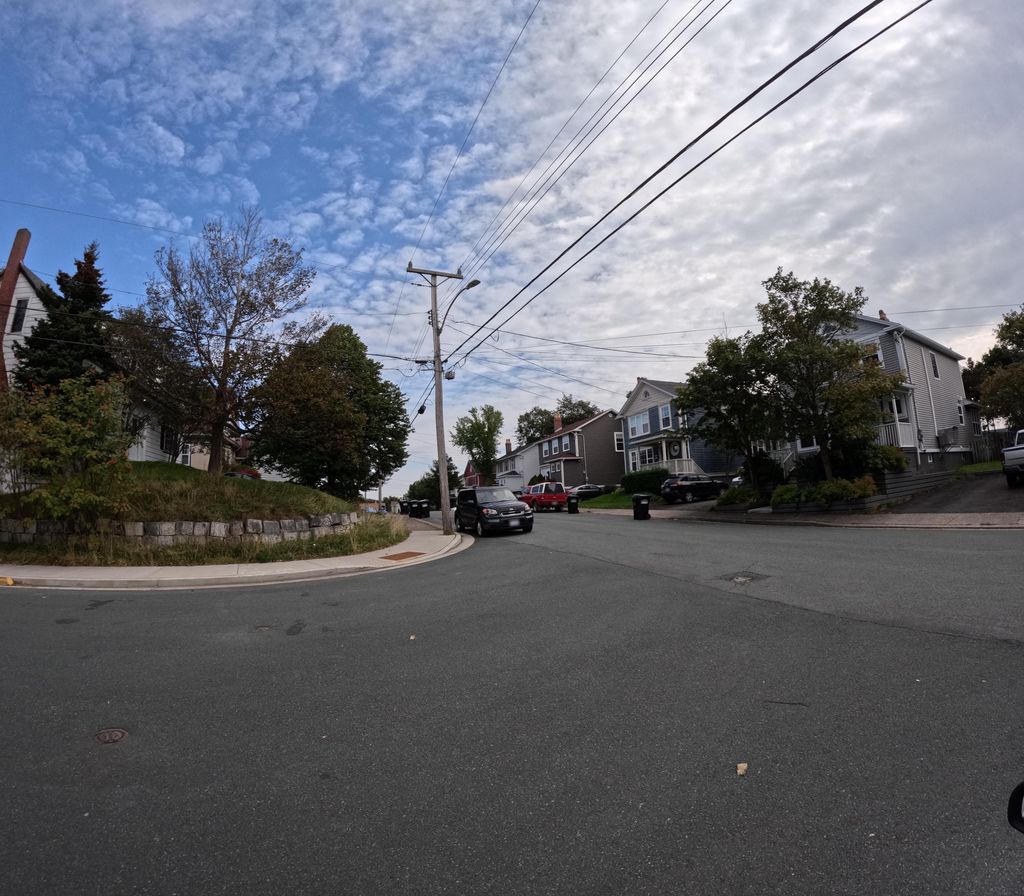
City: st_johns